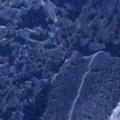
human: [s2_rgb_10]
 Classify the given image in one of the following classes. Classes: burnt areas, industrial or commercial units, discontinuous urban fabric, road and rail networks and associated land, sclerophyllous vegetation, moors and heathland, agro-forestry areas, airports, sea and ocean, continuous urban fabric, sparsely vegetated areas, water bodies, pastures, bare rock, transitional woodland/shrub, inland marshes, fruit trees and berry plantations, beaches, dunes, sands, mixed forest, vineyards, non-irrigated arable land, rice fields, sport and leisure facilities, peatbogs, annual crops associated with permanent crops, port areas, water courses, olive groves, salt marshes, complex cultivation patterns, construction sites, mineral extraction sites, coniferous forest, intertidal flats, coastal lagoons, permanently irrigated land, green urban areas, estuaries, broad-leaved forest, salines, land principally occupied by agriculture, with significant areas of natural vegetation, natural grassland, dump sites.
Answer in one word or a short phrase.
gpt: sea and ocean